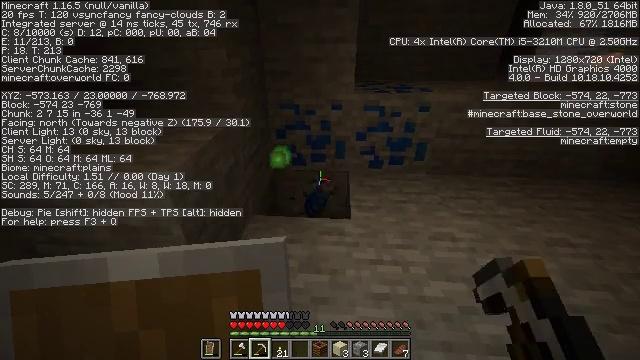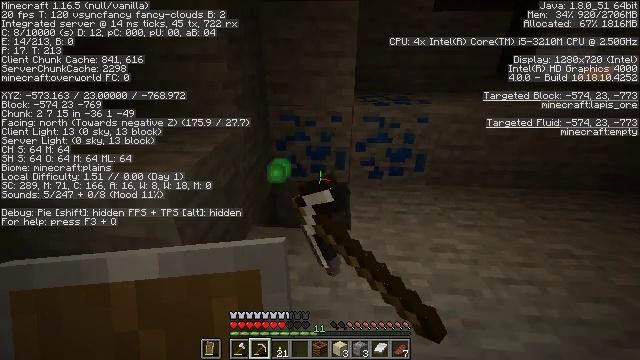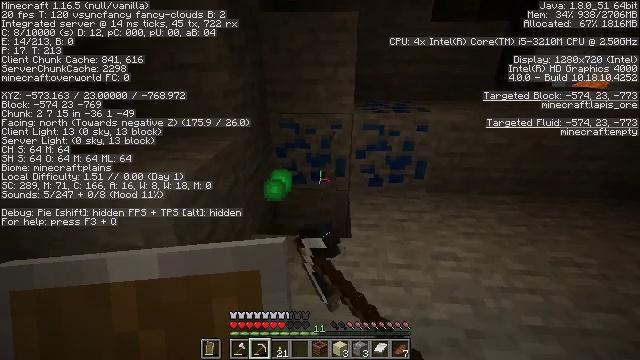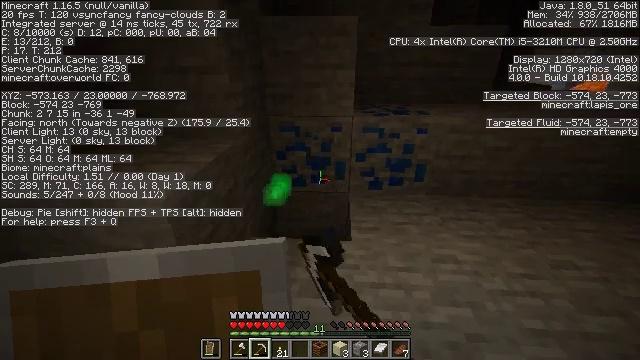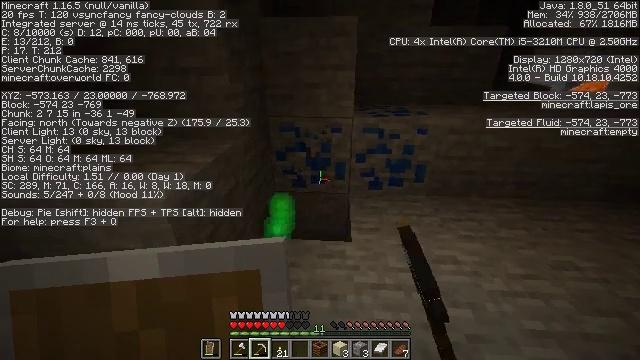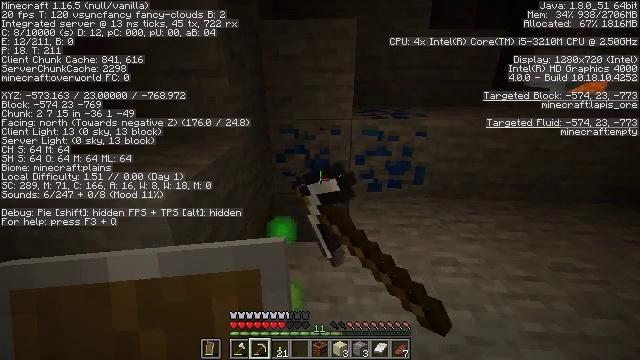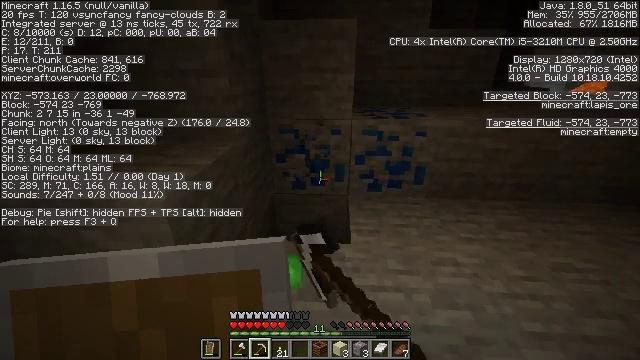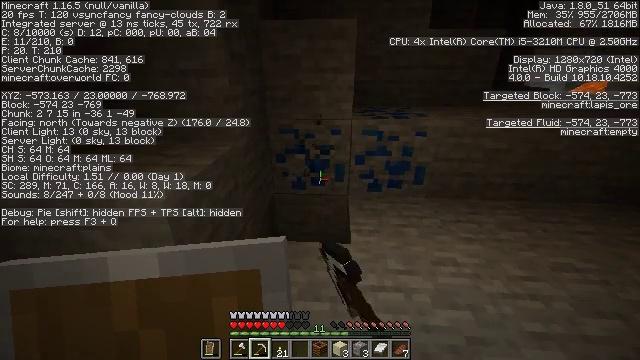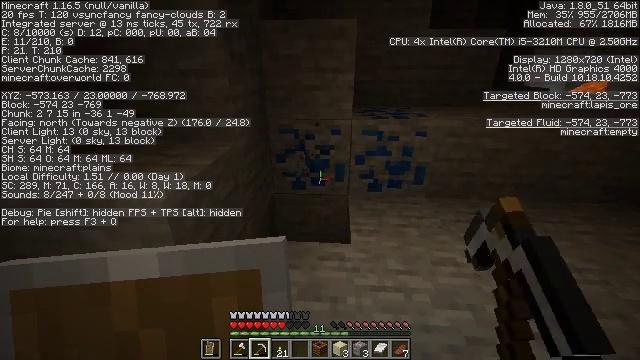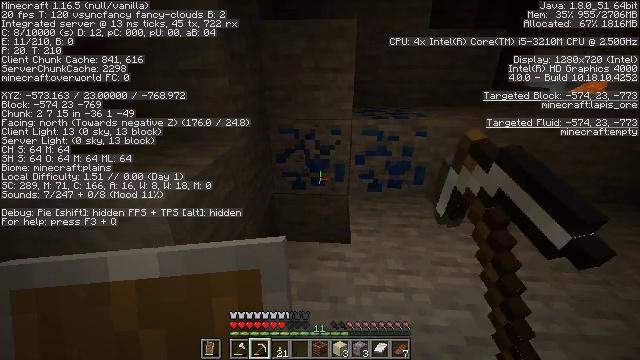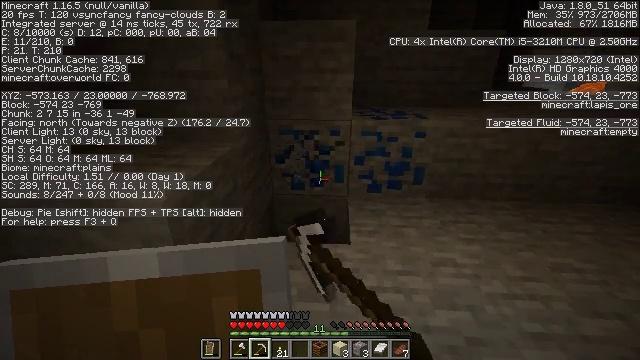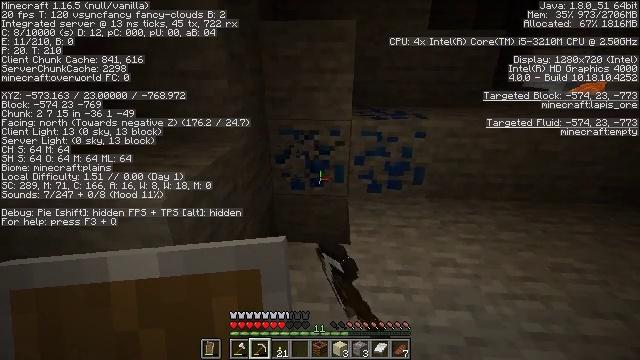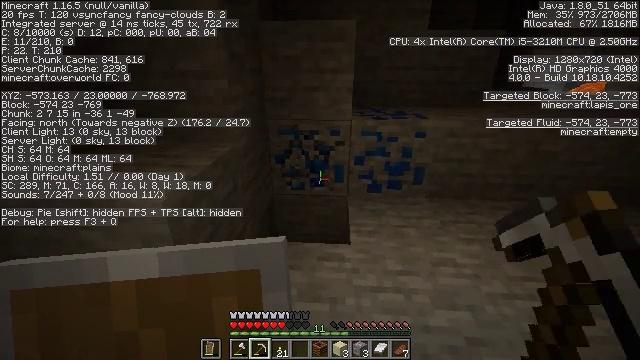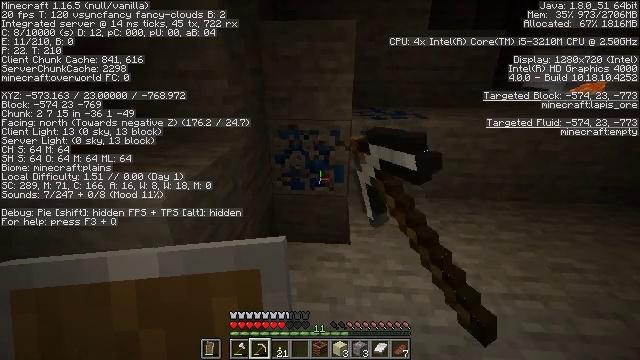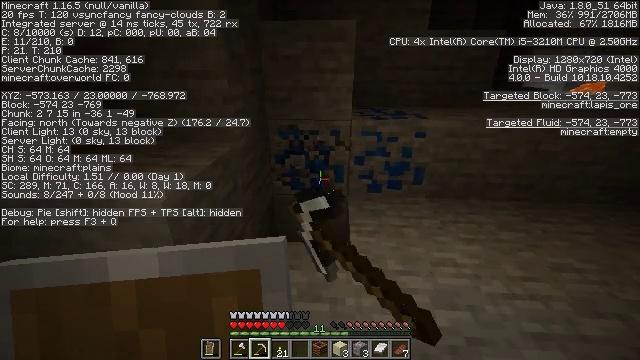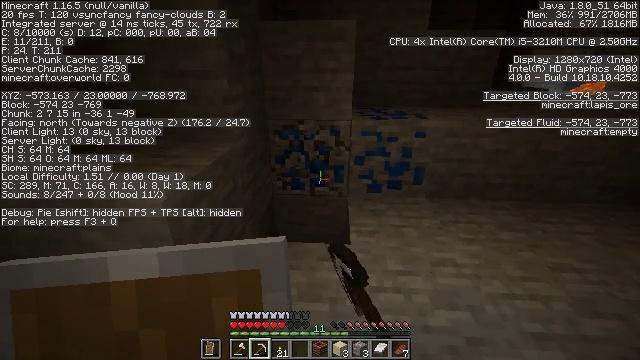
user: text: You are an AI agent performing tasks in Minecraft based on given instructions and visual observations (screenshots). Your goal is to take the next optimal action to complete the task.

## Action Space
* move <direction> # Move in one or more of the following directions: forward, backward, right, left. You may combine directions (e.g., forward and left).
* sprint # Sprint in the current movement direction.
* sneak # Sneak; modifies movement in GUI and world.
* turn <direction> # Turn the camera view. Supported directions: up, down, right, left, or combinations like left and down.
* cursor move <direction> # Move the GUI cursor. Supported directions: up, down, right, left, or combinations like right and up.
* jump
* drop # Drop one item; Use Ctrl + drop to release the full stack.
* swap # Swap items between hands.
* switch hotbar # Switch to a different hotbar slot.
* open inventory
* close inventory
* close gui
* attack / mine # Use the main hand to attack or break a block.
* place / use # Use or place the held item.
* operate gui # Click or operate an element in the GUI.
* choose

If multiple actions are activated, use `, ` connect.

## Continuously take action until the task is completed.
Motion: motion action
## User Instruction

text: Mine the lapis ore underground.
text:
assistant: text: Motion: turn up, attack / mine
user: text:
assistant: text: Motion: turn up, attack / mine
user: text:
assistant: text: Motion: attack / mine
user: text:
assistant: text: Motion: attack / mine
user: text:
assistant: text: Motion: attack / mine
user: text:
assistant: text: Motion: attack / mine
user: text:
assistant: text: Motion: attack / mine
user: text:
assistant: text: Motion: attack / mine
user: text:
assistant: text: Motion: attack / mine
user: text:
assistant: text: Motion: attack / mine
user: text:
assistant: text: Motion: attack / mine
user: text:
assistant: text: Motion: attack / mine
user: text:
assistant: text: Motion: attack / mine
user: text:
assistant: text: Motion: attack / mine
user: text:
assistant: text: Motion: attack / mine
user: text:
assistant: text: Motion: attack / mine
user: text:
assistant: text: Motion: attack / mine
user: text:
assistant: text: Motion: attack / mine
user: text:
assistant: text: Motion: attack / mine
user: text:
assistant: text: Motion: attack / mine
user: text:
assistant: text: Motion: attack / mine
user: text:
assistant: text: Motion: turn right and up, attack / mine
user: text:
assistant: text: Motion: turn right and up, attack / mine
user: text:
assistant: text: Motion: turn right, attack / mine
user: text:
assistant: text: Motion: attack / mine
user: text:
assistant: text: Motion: attack / mine
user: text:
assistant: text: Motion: attack / mine
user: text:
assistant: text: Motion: attack / mine
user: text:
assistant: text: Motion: attack / mine
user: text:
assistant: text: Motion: attack / mine